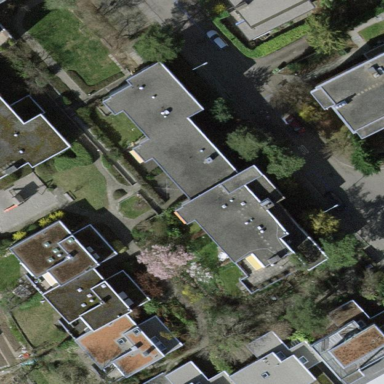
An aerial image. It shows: Close-up view of roof part of building.